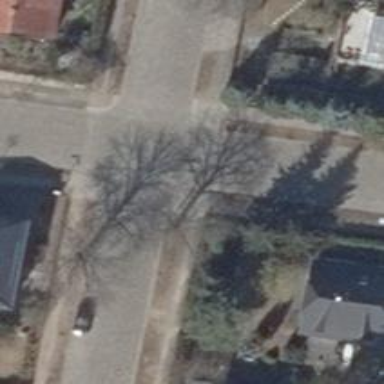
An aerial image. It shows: Unmarked road crossing.